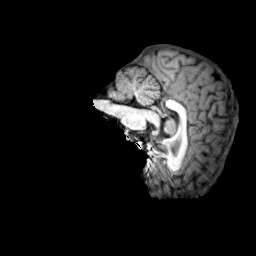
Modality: T1w
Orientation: sagittal
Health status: ill
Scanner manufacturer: siemens
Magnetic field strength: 3 T
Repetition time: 2 s
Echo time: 0.00303 s